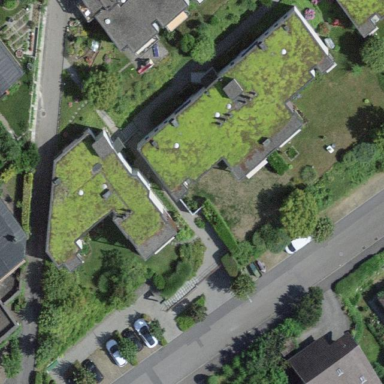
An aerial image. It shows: View of apartment building.